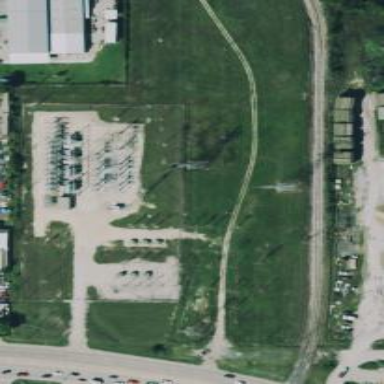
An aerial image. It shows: Outdoor power substation surrounded by fence. The substation is specifically for distribution purposes.